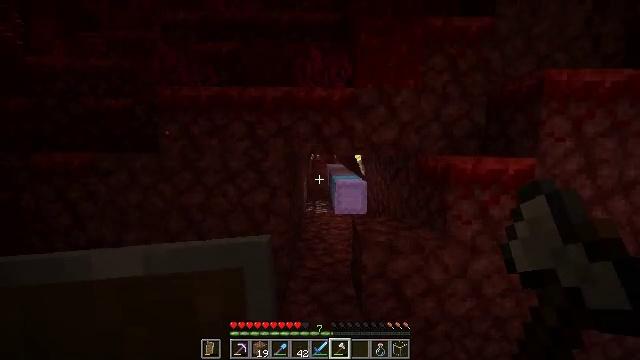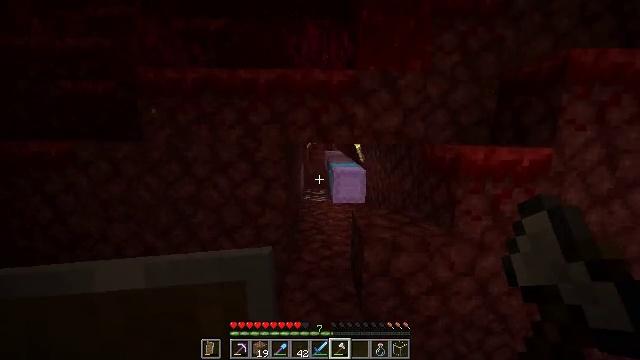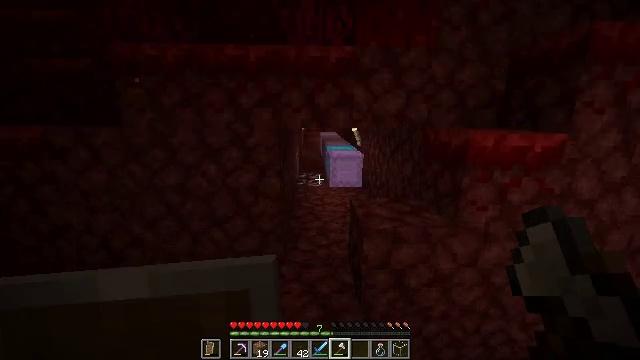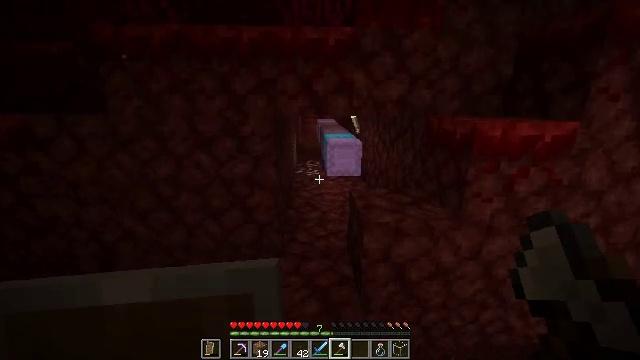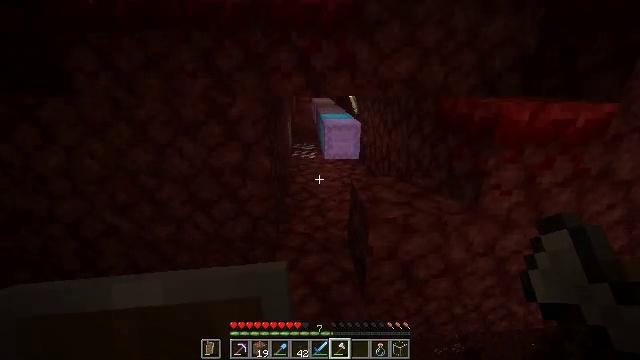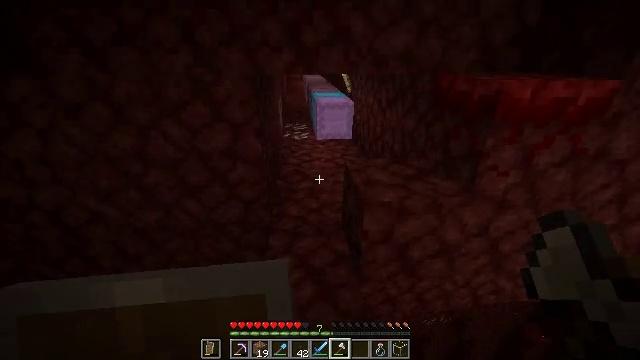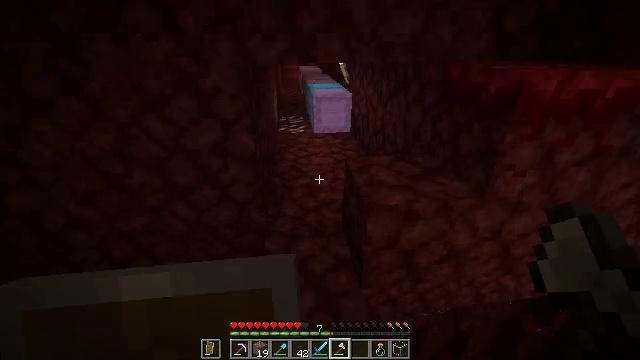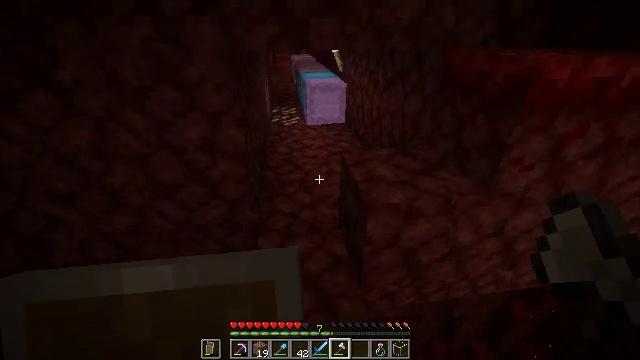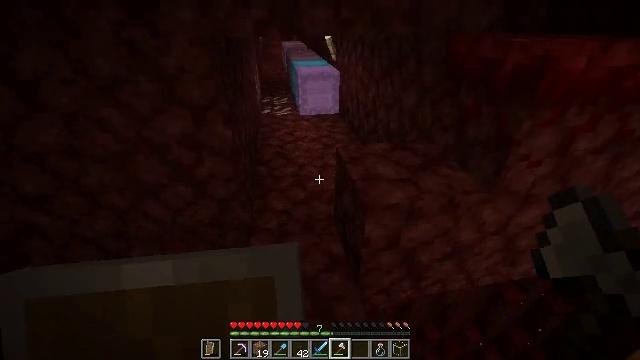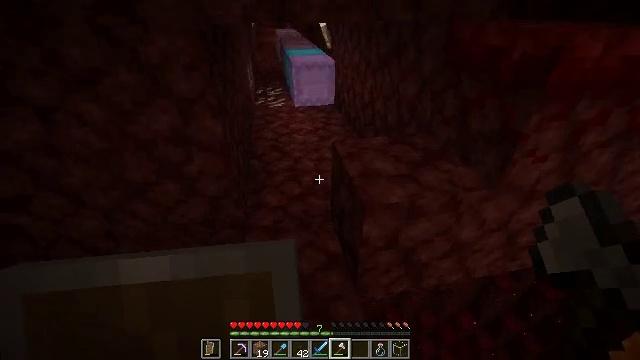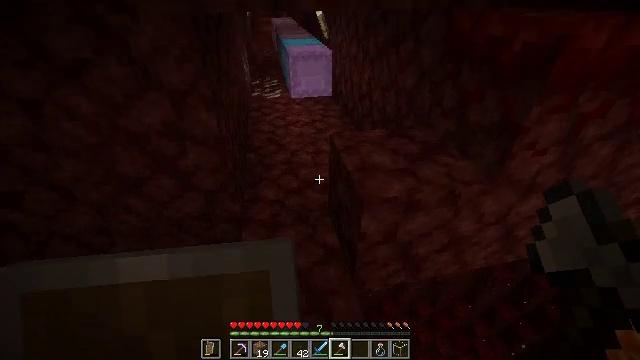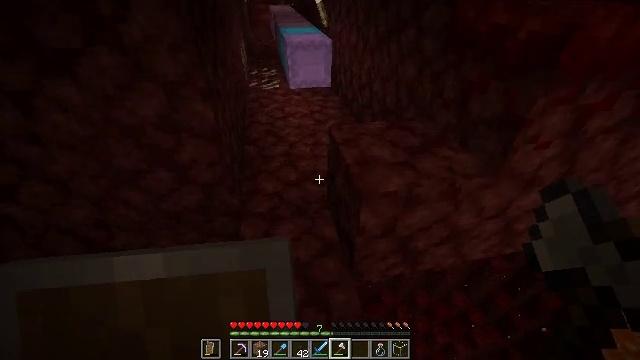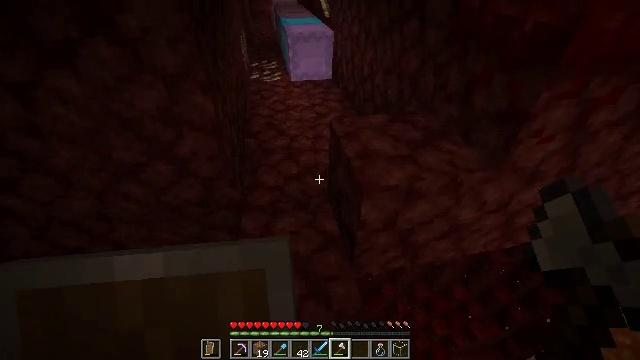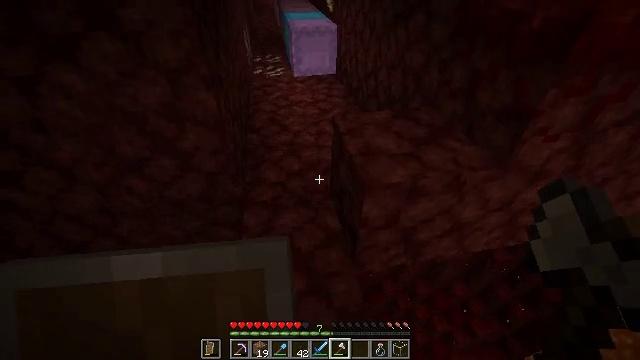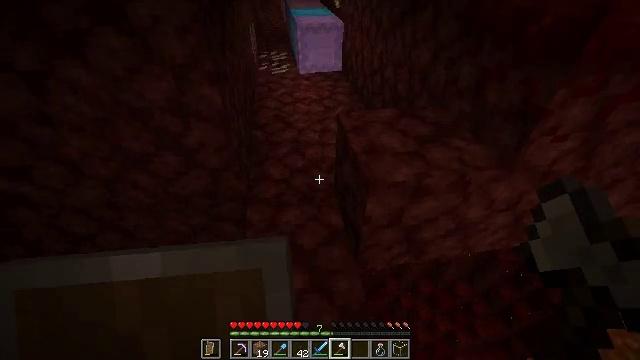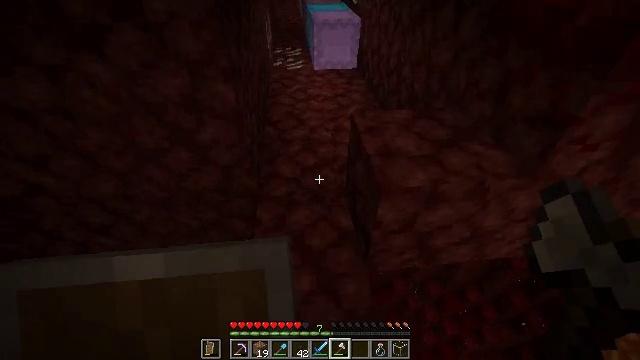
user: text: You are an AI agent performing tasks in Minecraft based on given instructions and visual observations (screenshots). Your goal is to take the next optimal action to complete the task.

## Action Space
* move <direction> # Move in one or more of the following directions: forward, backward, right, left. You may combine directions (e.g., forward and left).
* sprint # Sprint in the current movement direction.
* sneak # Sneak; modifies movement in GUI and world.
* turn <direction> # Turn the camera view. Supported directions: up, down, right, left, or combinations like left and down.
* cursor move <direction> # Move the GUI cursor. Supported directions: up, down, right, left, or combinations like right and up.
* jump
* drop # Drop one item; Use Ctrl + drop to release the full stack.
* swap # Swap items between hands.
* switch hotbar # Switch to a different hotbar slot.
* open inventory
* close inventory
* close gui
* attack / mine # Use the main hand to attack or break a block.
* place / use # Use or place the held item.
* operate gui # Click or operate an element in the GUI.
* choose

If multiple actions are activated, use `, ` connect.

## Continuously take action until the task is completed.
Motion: motion action
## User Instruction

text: Collect crimson stem for building materials.
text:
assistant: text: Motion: move forward, turn down
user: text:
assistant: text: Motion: move forward, turn right and down
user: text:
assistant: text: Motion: move forward, turn down
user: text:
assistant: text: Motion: move forward, turn right and down
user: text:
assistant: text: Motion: move forward, turn right and down
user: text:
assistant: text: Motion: move forward, turn down
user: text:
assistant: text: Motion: move forward, turn right and down
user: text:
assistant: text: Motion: turn right and down
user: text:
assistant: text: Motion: turn right and down
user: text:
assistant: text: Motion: turn down
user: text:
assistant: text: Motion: turn down
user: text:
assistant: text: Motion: turn down
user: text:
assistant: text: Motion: no_op
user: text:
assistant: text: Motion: turn left
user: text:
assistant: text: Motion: move forward, turn left
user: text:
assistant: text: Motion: move forward, turn left
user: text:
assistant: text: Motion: move forward
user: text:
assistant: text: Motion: move forward
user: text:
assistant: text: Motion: move forward
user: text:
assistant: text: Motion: move forward, turn right
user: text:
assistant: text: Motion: turn right and up
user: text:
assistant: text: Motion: turn right and up
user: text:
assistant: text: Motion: turn right and up
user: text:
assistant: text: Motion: turn right
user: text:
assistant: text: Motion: turn right and up
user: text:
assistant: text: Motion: no_op
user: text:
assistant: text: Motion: no_op
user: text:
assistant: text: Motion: turn right and up
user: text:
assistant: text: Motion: move forward, turn up
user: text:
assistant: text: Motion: move forward, jump